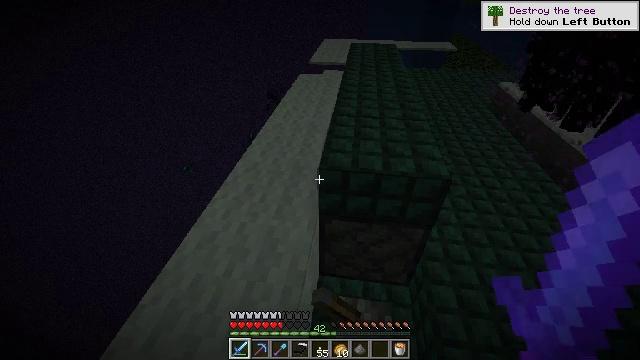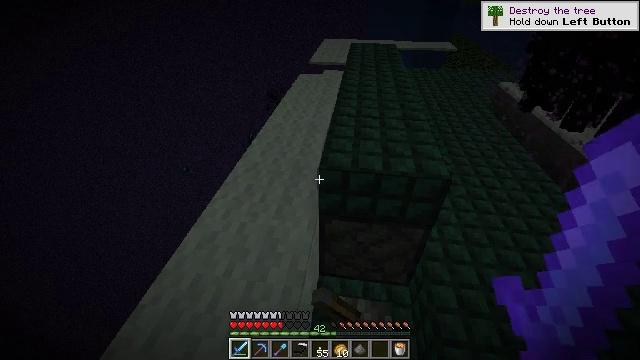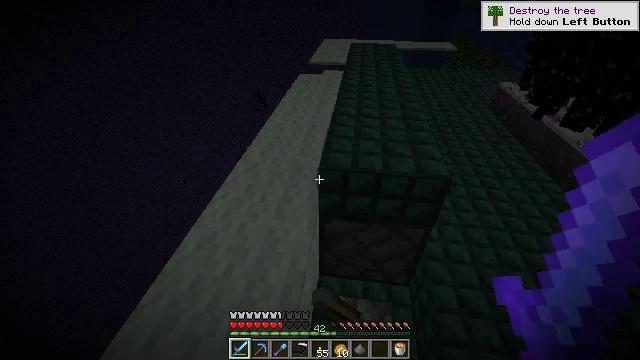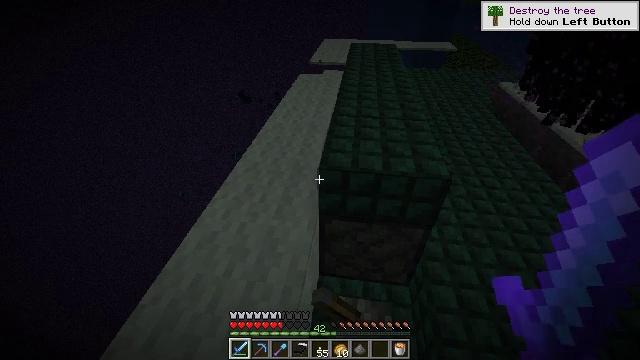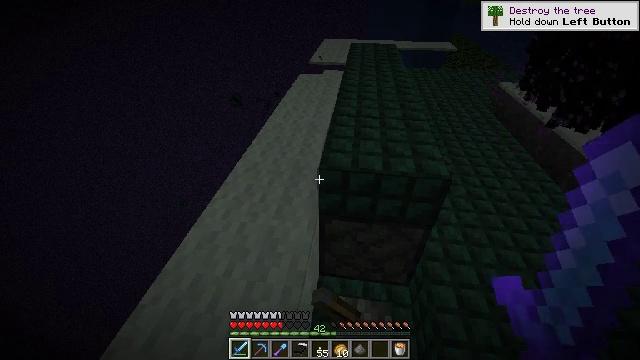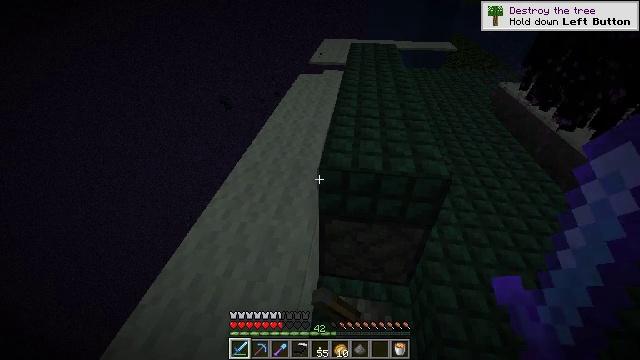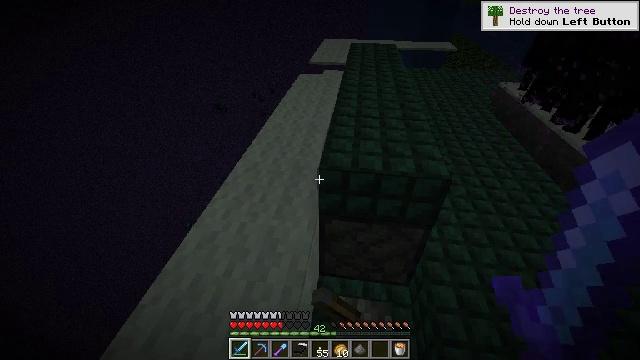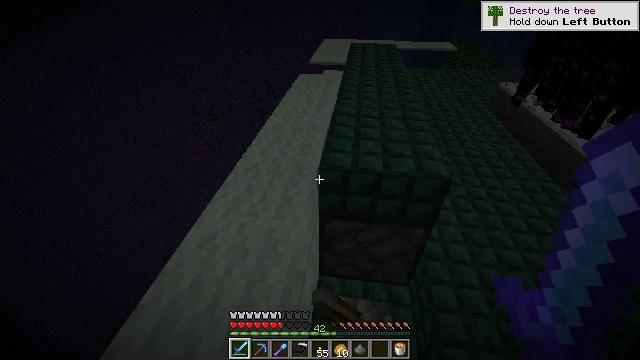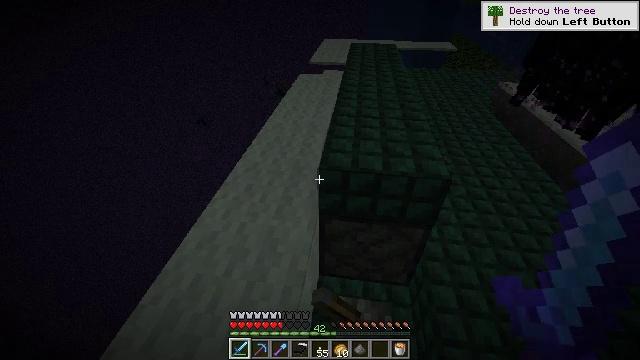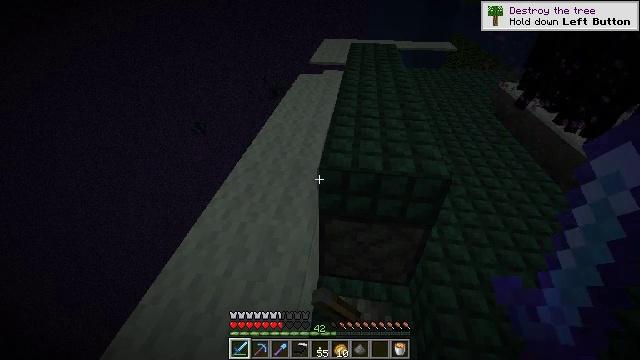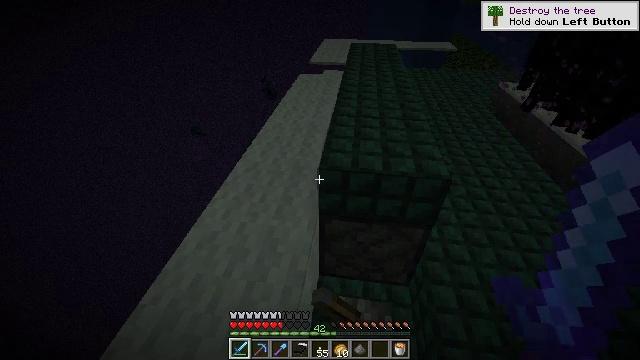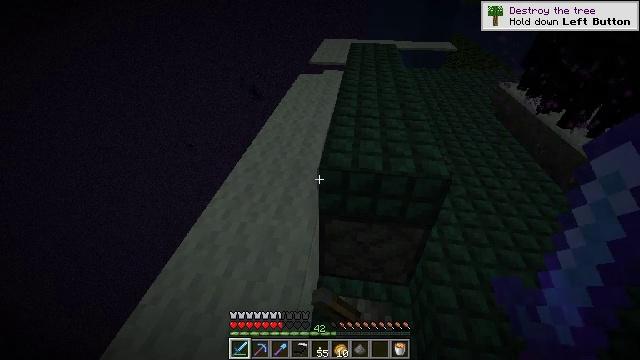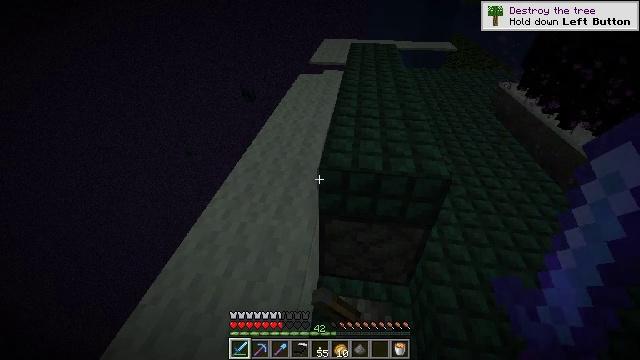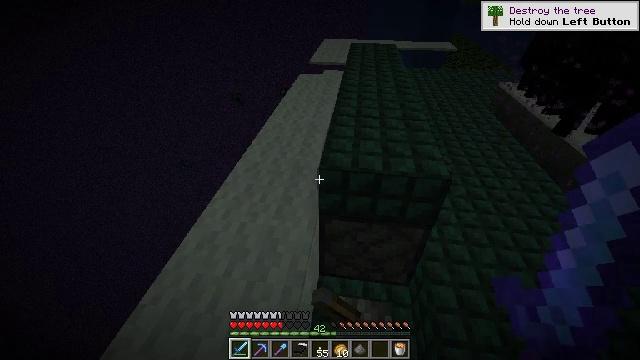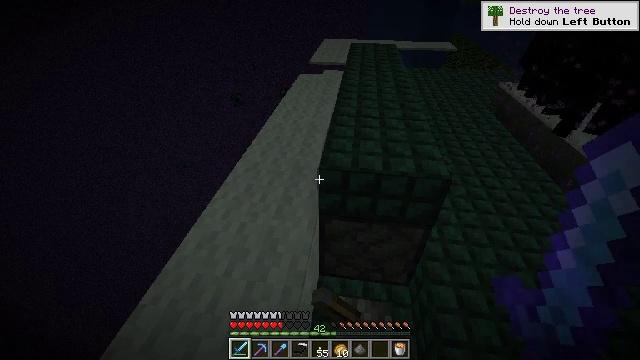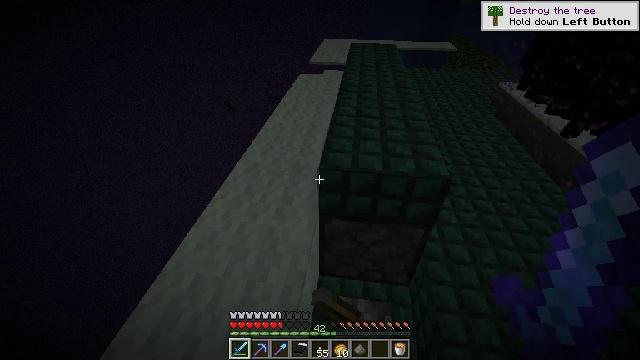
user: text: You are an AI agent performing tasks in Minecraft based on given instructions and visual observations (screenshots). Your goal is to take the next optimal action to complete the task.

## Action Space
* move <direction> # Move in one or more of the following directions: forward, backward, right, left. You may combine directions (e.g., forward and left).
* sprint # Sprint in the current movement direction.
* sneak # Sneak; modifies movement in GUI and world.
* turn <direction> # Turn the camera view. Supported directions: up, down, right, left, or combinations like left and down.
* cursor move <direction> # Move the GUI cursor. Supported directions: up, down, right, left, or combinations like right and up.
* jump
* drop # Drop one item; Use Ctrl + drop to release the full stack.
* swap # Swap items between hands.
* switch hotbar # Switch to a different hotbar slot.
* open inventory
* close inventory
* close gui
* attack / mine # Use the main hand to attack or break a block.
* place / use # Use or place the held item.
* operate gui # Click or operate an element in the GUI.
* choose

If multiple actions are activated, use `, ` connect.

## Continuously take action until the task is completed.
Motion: motion action
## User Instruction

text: Kill mobs.
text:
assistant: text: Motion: no_op
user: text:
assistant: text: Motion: no_op
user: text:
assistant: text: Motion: no_op
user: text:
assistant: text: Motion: no_op
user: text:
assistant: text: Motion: no_op
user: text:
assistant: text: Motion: no_op
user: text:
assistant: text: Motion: no_op
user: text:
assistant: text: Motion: no_op
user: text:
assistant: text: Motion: no_op
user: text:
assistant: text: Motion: no_op
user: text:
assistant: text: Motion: no_op
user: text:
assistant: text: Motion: no_op
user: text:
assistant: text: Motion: no_op
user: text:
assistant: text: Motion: no_op
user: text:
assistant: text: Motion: no_op
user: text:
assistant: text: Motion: no_op
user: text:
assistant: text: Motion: no_op
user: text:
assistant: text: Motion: no_op
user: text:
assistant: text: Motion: no_op
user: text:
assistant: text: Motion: no_op
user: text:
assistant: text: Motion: no_op
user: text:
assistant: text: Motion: no_op
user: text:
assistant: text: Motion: no_op
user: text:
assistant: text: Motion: no_op
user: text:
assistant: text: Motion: no_op
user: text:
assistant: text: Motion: no_op
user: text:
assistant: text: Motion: no_op
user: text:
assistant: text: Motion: no_op
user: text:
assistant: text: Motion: no_op
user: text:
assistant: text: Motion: no_op